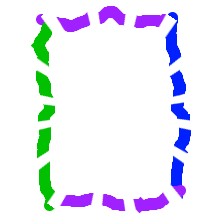
Shape: rectangle